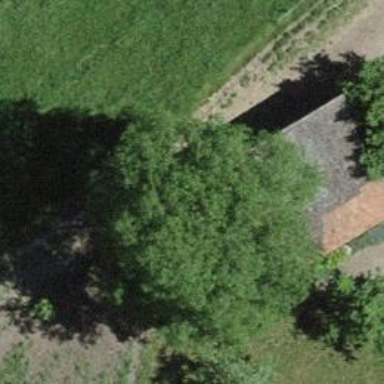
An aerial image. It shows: Rural barn.